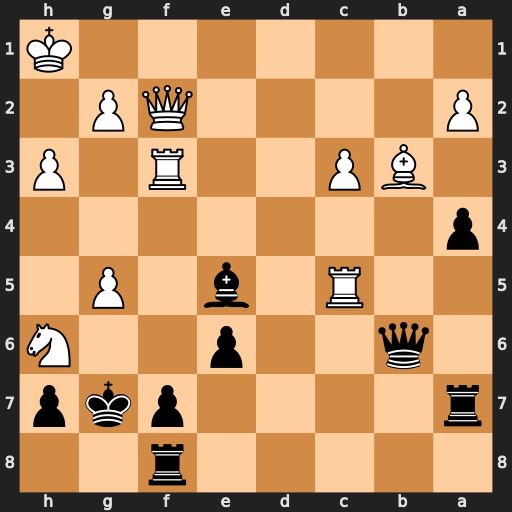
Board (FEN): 5r2/r4pkp/1q2p2N/2R1b1P1/p7/1BP2R1P/P4QP1/7K
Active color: b
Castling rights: -
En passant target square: -
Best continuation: axb3 Rxe5 Qxf2 Rxf2 bxa2